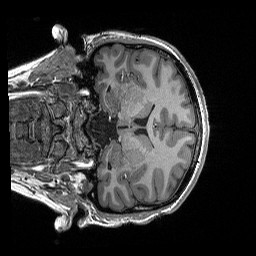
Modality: T1w
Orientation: coronal
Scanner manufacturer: siemens
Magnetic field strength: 3 T
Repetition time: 2.3 s
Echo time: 0.00294 s